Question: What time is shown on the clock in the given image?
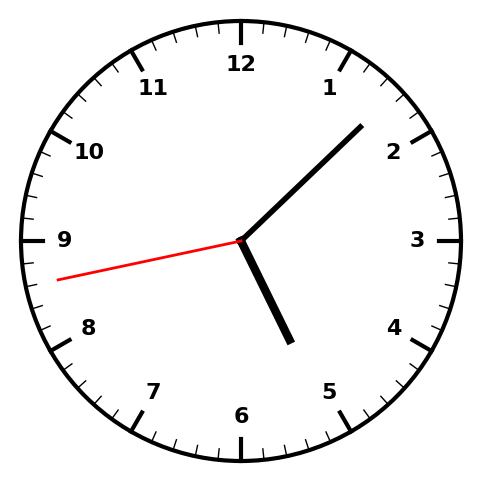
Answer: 05:07:43